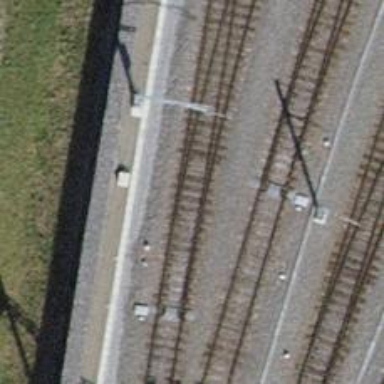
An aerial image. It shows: Railway switch.